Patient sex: F
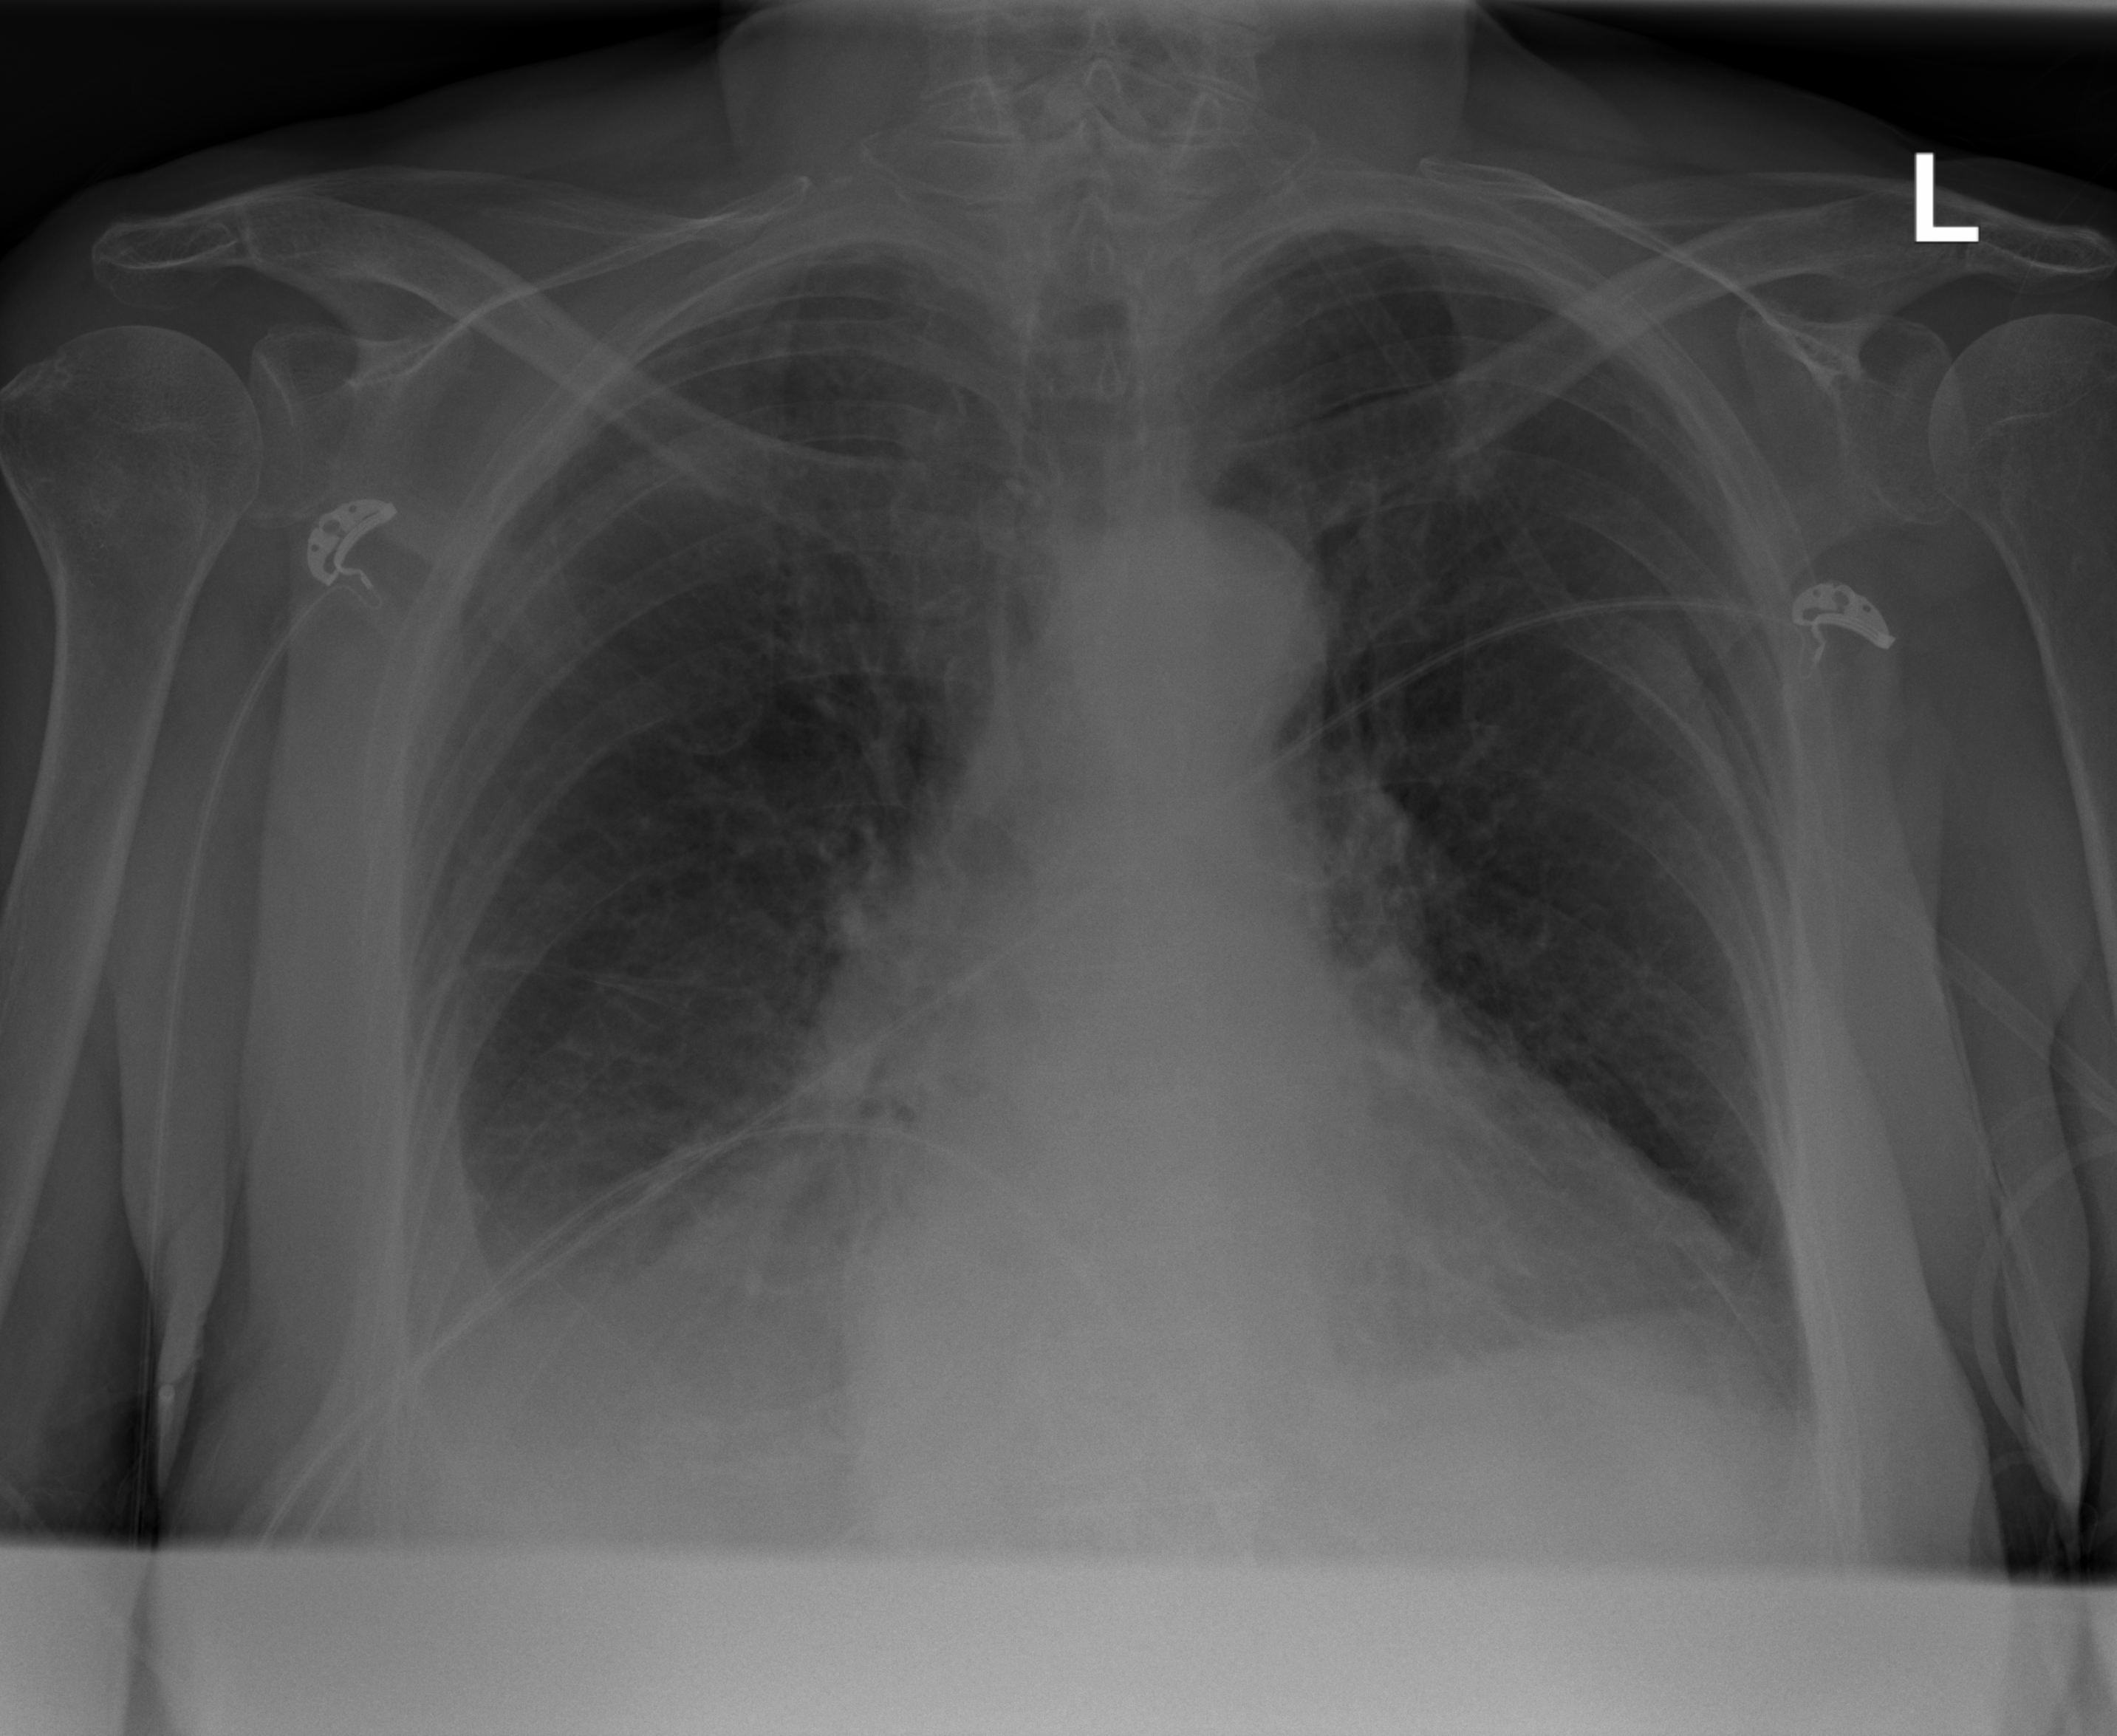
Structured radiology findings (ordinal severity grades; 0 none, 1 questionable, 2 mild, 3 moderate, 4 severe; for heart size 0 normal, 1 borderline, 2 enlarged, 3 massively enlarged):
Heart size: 2
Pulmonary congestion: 2
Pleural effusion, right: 2
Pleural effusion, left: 2
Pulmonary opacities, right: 0
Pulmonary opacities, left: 0
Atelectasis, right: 2
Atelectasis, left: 2